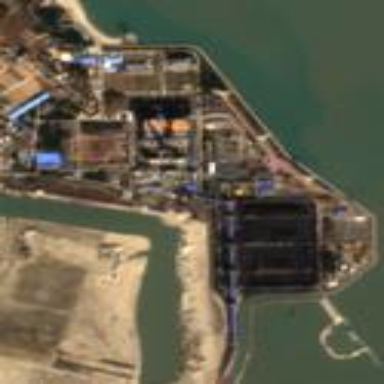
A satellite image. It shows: Industrial area with coal-powered plant.